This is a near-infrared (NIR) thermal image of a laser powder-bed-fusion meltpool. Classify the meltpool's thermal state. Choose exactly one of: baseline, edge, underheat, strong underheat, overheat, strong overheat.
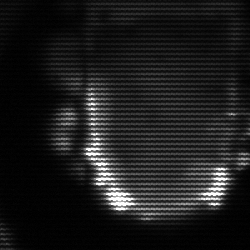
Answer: baseline